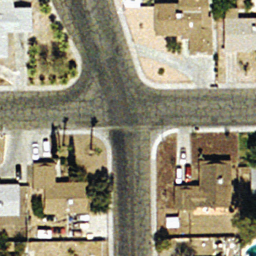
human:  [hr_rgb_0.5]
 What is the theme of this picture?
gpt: intersection

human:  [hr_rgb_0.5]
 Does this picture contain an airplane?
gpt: no

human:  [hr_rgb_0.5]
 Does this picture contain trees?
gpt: yes

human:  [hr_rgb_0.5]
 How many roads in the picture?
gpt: two